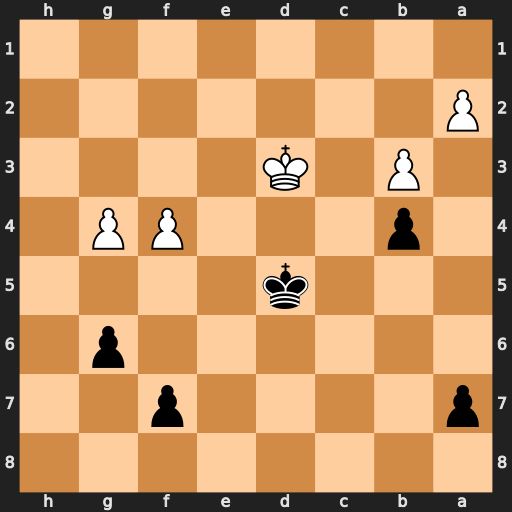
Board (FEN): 8/p4p2/6p1/3k4/1p3PP1/1P1K4/P7/8
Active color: b
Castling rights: -
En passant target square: -
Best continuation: f6 Ke3 g5 Kf3 Kd4